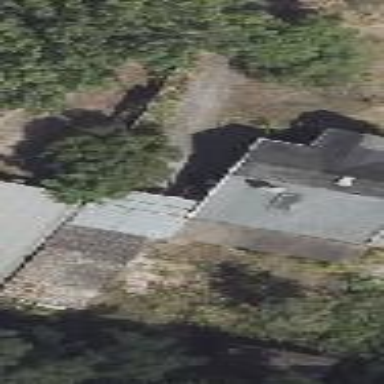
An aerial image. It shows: Garages with flat roofs.